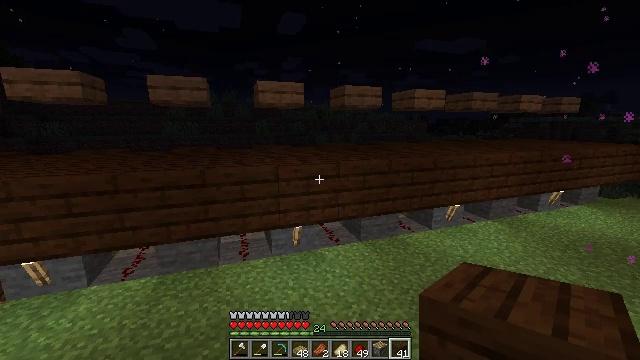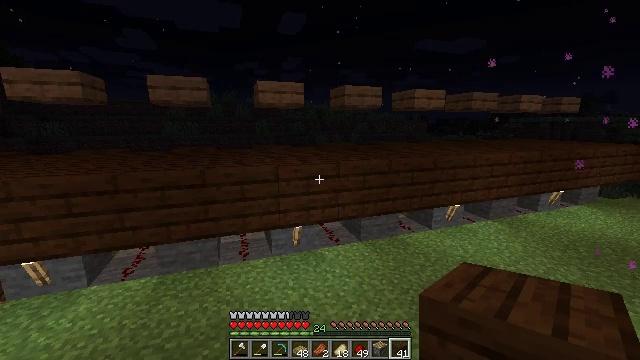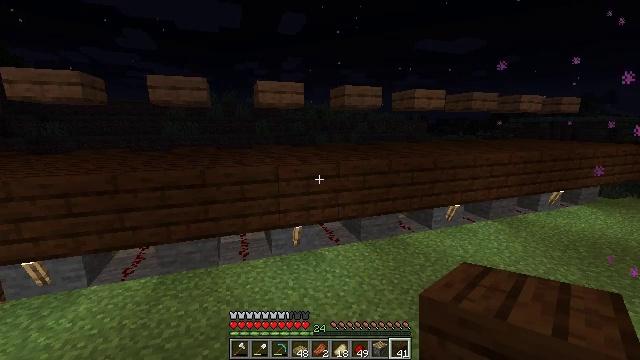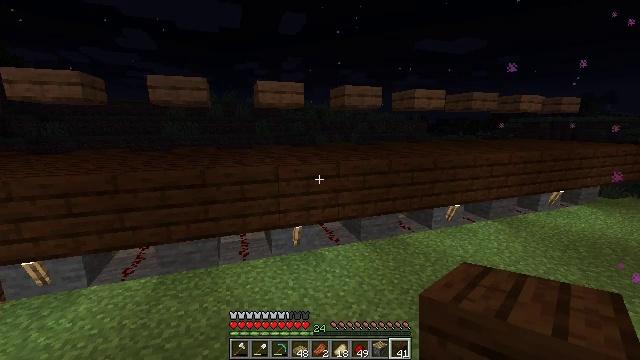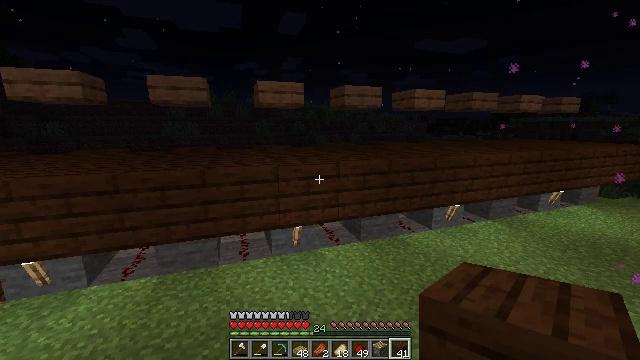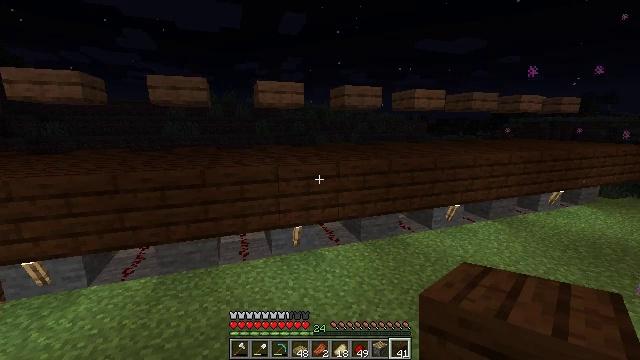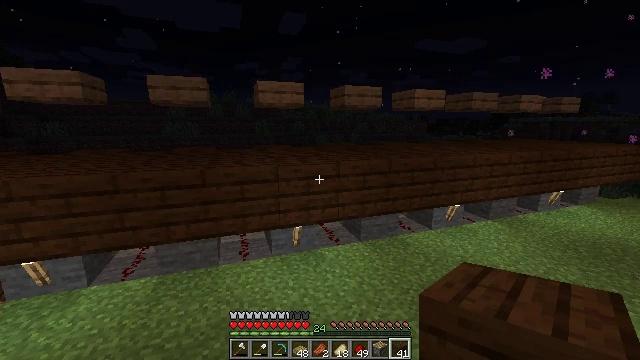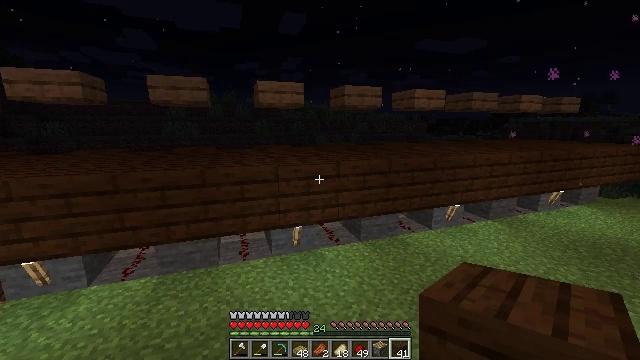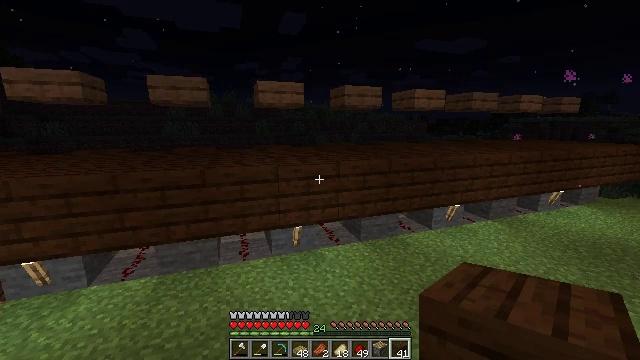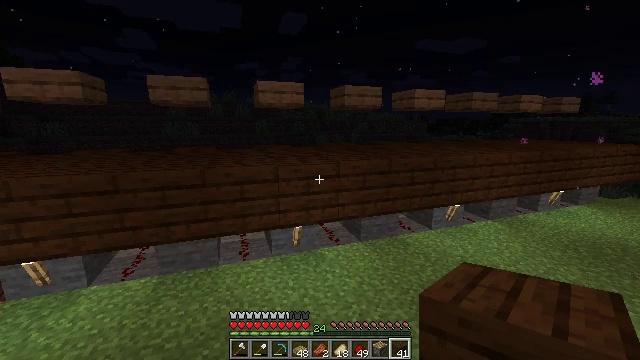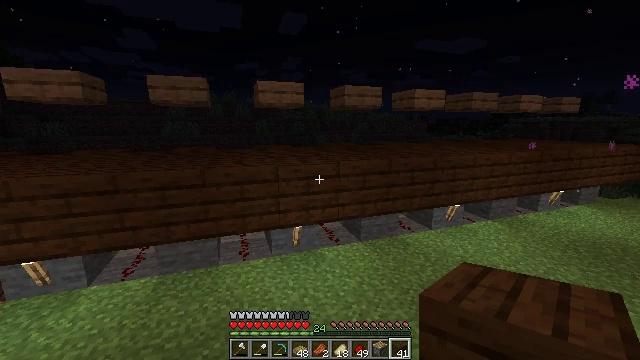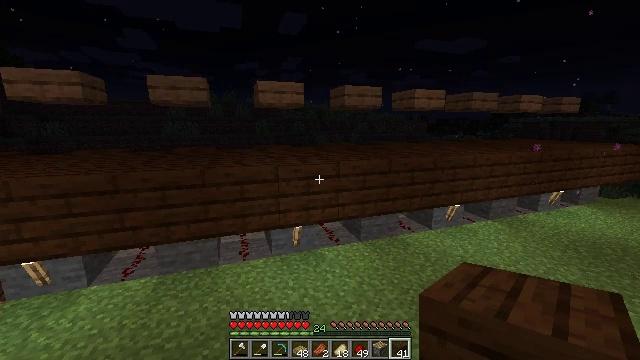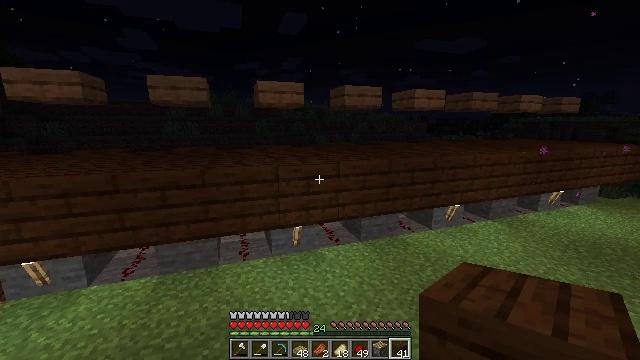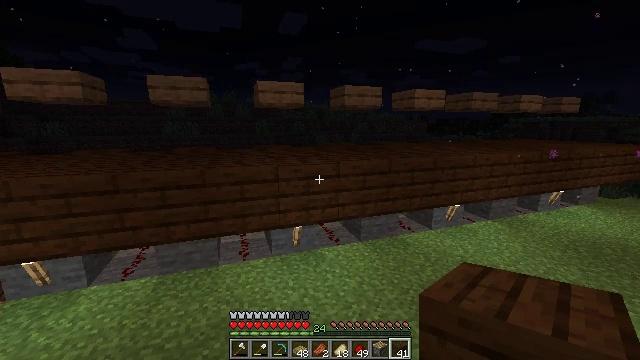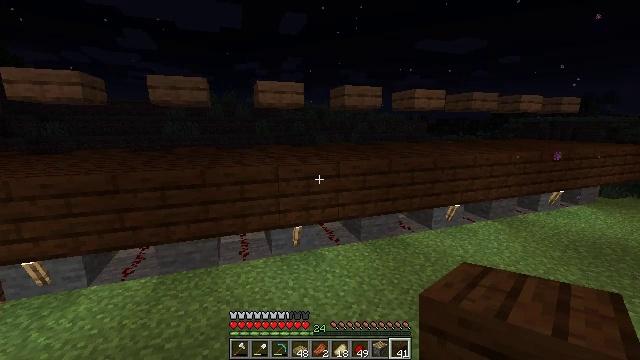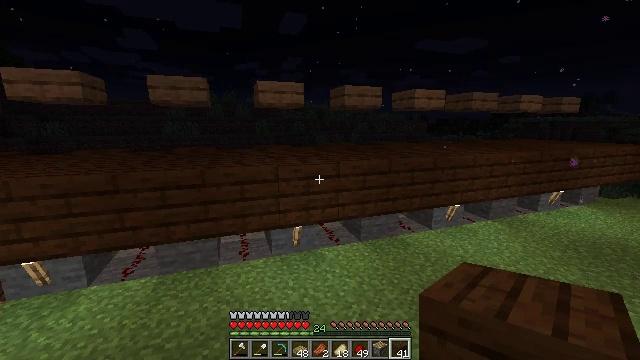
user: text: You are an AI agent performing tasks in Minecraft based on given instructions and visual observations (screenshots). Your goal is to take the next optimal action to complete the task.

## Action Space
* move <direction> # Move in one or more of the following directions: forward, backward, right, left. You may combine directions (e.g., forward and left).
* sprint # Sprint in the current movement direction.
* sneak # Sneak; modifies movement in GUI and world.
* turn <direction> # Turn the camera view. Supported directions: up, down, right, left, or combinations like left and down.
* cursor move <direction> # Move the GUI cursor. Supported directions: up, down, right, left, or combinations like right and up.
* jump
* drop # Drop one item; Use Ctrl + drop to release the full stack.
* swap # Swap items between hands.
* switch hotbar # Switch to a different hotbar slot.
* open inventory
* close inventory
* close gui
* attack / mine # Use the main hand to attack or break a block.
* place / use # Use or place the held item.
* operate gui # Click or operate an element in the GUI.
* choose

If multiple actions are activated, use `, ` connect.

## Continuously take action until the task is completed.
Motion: motion action
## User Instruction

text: Hunt mobs.
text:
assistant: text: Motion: no_op
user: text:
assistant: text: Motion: no_op
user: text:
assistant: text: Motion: no_op
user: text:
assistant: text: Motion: no_op
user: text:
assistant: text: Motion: no_op
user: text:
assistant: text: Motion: no_op
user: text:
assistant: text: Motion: no_op
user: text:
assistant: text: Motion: no_op
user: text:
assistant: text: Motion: no_op
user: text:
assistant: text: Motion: no_op
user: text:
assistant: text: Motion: no_op
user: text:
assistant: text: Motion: no_op
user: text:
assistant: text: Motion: no_op
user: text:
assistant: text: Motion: no_op
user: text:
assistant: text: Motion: no_op
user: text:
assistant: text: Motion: no_op
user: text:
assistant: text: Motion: no_op
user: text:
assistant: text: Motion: no_op
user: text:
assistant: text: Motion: no_op
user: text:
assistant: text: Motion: no_op
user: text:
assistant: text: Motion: no_op
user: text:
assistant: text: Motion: no_op
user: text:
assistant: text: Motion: no_op
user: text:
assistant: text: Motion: no_op
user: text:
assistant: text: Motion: no_op
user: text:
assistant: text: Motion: no_op
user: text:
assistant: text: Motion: no_op
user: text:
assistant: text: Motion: no_op
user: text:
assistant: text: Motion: no_op
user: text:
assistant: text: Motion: no_op